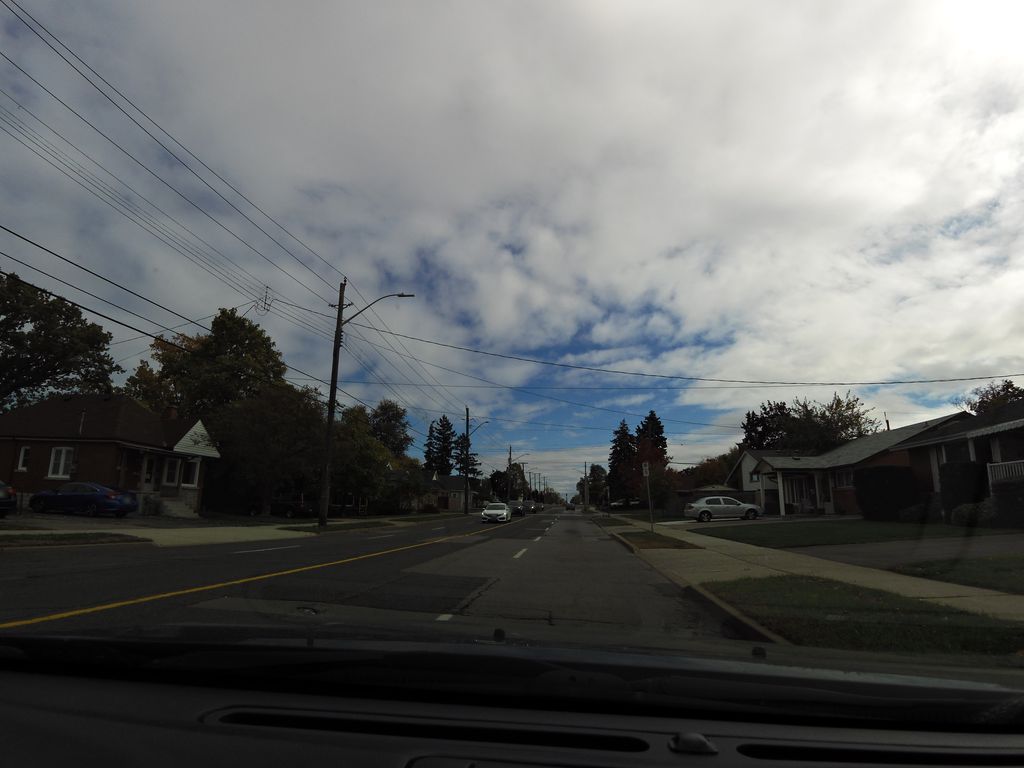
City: hamilton